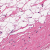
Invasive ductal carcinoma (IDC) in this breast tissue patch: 0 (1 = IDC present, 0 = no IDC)